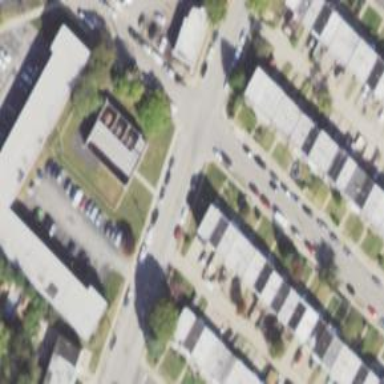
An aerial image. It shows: Alley classified as service road.